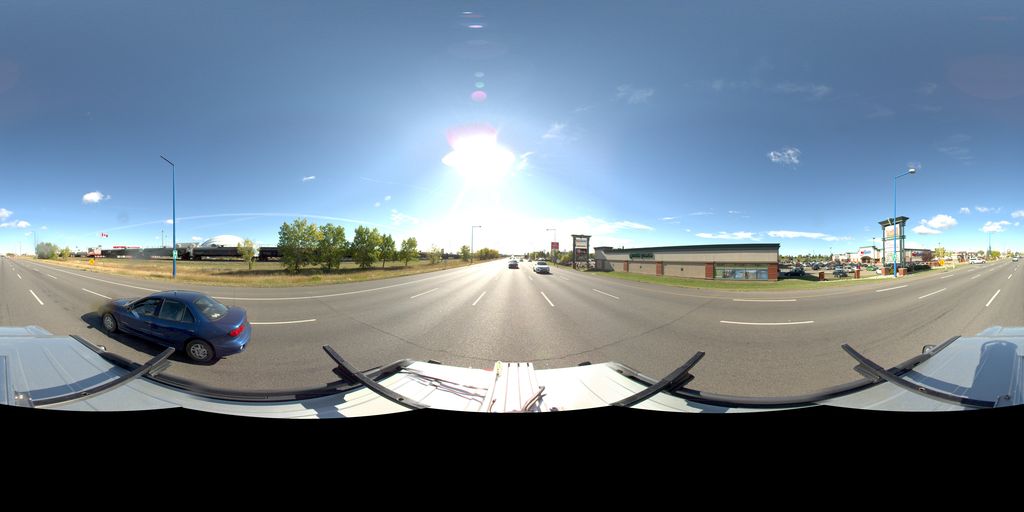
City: edmonton